Question: I need Excel to detect the last column I have and sort on that column. I have a macro that generates a new column every time it is used so I cannot use a constant.
'''
Sub sortyness()
Dim sortdata(A1 & ":", Cells(LastRow, LastColumn)) As Range
ActiveWorkbook.Worksheets("Compiled").Sort.SortFields.Clear
ActiveWorkbook.Worksheets("Compiled").Sort.SortFields.Add _
Key:=Range(Sorton), Sorton:=xlSortOnValues, Order:=xlAscending, _
DataOption:=xlSortNormal
With ActiveWorkbook.Worksheets("Compiled").Sort
.SetRange Range(sortdata)
.Header = xlYes
.MatchCase = False
.Orientation = xlTopToBottom
.SortMethod = xlPinYin
.Apply
End With
End Sub
'''
Here's a screenshot of the sheet:

I am having trouble with getting it to sort by the last column. Can I define the column by looking for the first cell in row 1 that has no data and then use that as a basis to sort? How should I modify my VBA?
Thank you.
I don't know how to edit this thing to get it to not appear as a duplicate, but it's obviously not a duplicate. Mine is more concerned with running a macro on the last column than it is finding the last column.
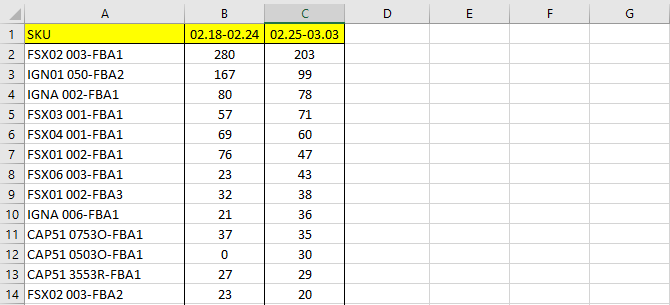
Answer: An vba sort operation actually requires much less code than you get from a recording.
'''
Dim sortdata As Range, LastRow as long, LastColumn as long
With ActiveWorkbook.Worksheets("Compiled")
LastRow = .cells(.rows.count, "A").end(xlup).row
LastColumn = .cells(1, .columns.count).end(xltoleft).column
with .range(.cells(1, 1), .Cells(LastRow, LastColumn))
.Cells.Sort Key1:=.Columns(.columns.count), Order1:=xlAscending, _
Orientation:=xlTopToBottom, Header:=xlyes
end with
end with
'''